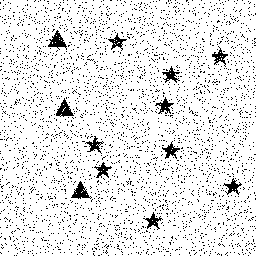
Squares: 0
Triangles: 3
Stars: 9
Total shapes: 12